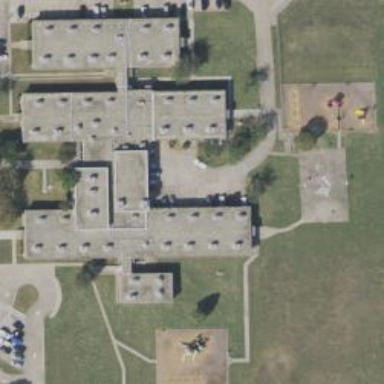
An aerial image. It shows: School building.